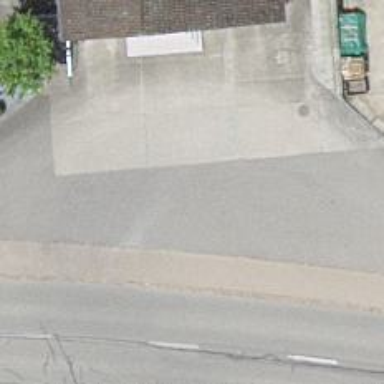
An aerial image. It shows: Driveway.